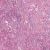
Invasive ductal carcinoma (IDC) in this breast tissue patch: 1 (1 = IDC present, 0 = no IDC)